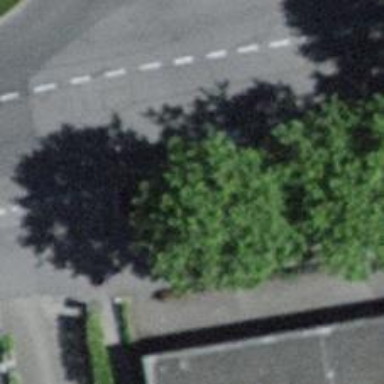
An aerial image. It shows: Avenue lined with broadleaved trees.